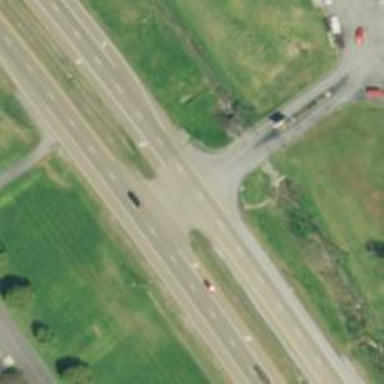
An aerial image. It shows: Trunk link highway.